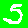
Digit: 5